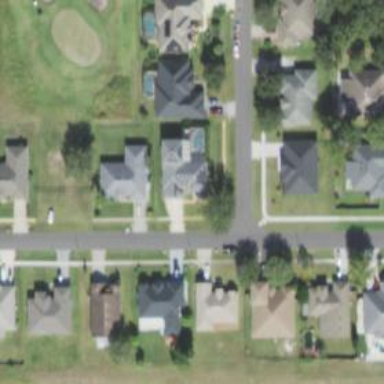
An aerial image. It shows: Residential road with sidewalk on the left side.